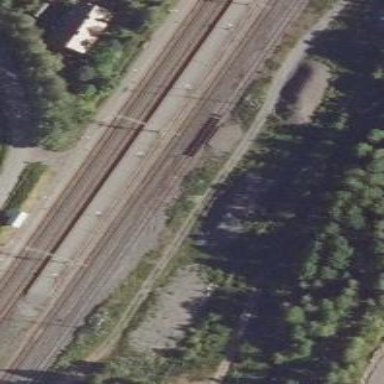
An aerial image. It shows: Platform edge at railway station.